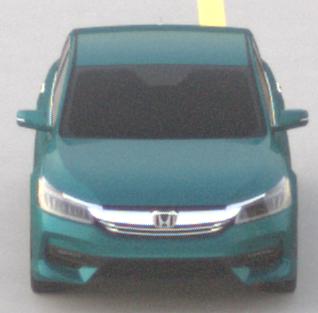
Make: Honda
Model: Accord Hybrid
Detailed model: 9. Generation
Model produced from: 2015
Model produced until: 2019
Doors: 4
Color: blue
Road condition: dry road
Daytime: sunrise or sunset
Contrast: low contrast